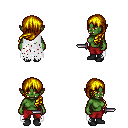
a pixel art fantasy rpg character, female body template, orc, green skin, white tattered cape, red pants, blonde left-swept hairstyle, black shoes, dagger, four views (front, back, left, right), 2x2 character sprite sheet, small pixel art, hard edges, no anti-aliasing